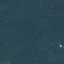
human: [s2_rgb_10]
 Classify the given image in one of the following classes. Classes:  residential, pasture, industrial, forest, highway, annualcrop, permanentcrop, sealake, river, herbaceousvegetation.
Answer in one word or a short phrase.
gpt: Forest